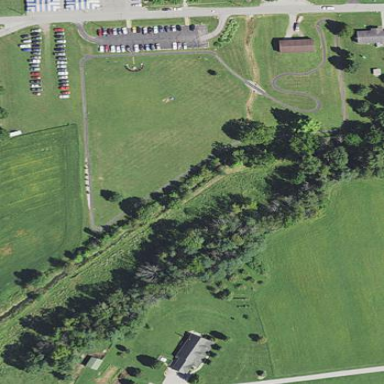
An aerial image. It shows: Park.